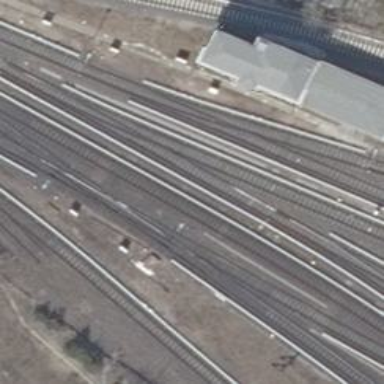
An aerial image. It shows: Railway signal.